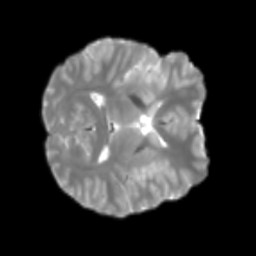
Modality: T2w
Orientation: axial
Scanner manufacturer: siemens
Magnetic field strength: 3 T
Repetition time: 4 s
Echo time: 0.0594 s